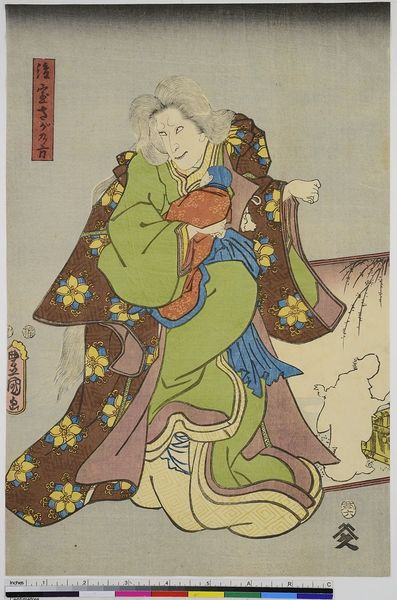
Titel: Der Schauspieler Ichikawa Kodanji IV als Witwe Sagano
Künstler: Utagawa Kunisada
Standort: Hamburg
Institution: Museum für Kunst und Gewerbe Hamburg
Schlagwörter: frau, theater, holzschnitt, baby, druckgraphik, druckgrafik, zeit, schauspieler, farbholzschnitt, schauspielerin, kabuki, edo, reproduktionen, druckerzeugnisse, säugling, theateraufführung, ukiyo